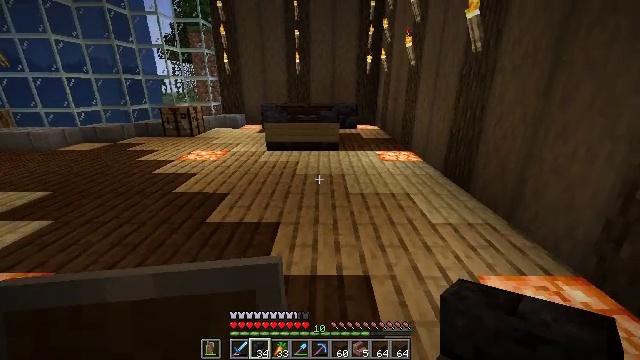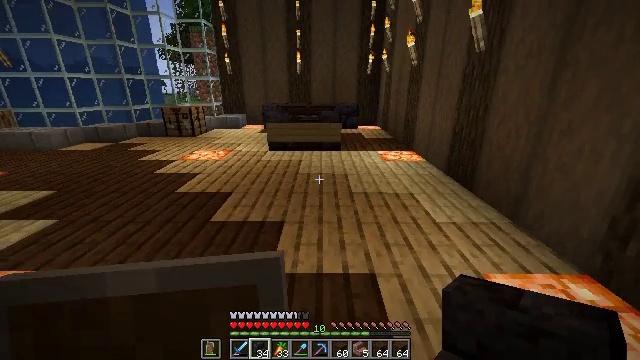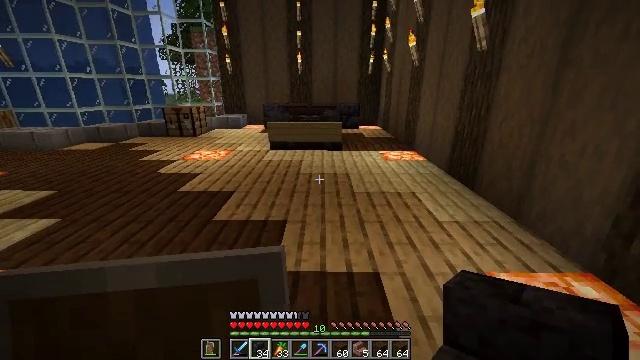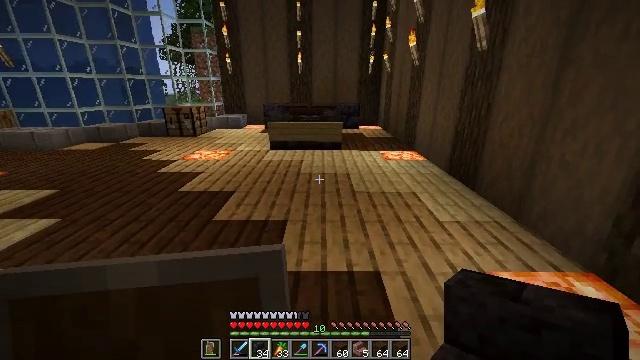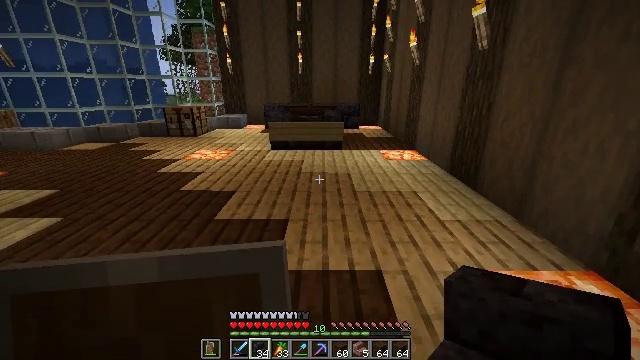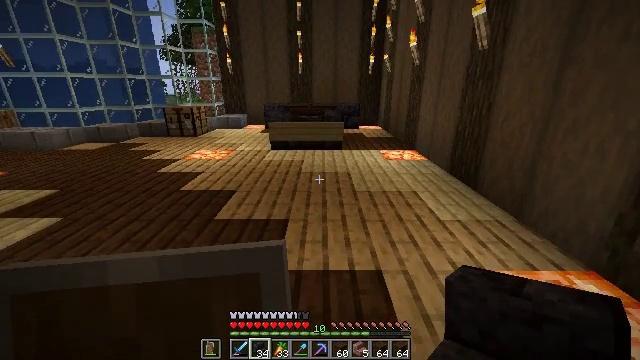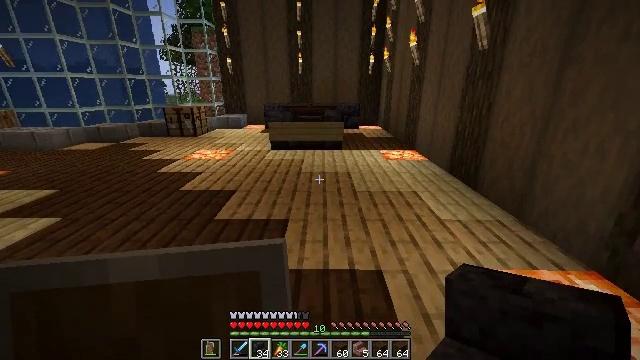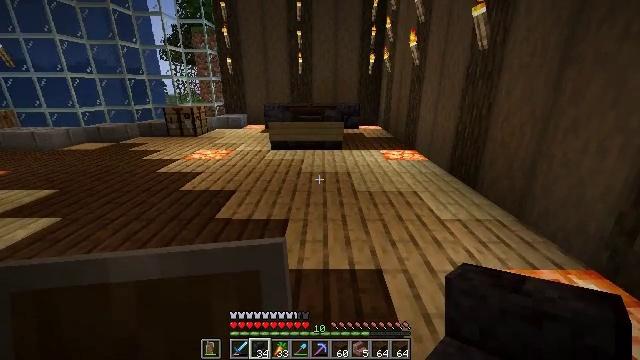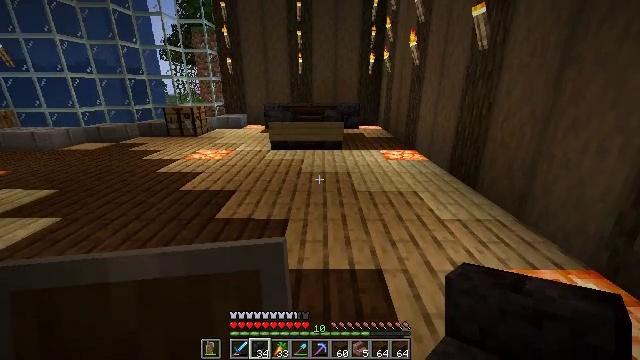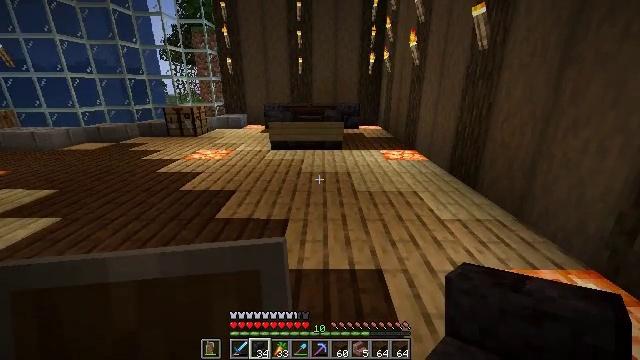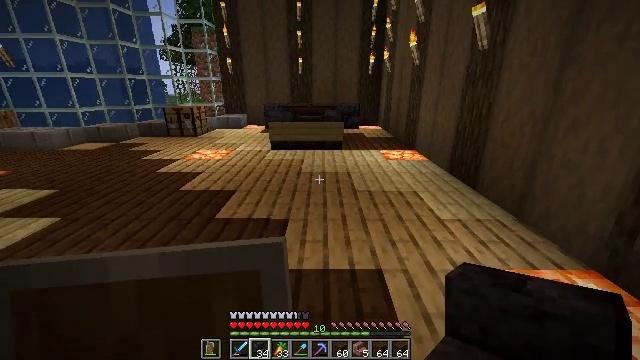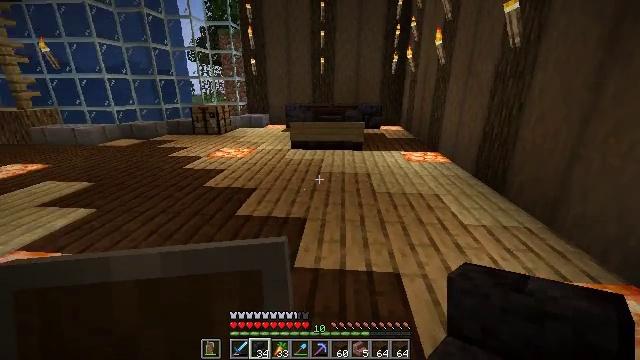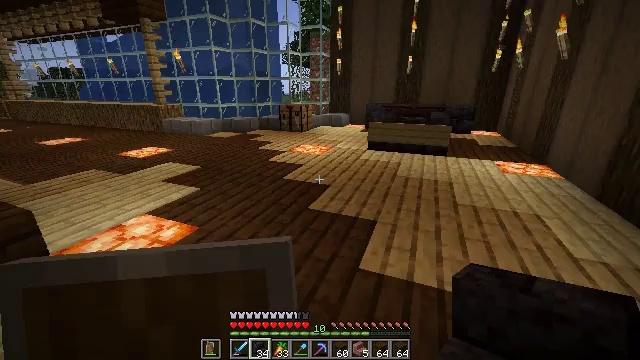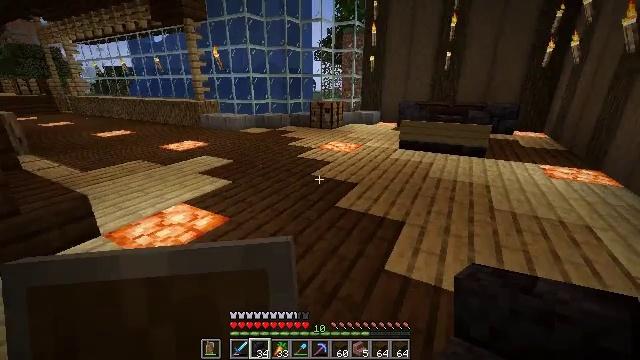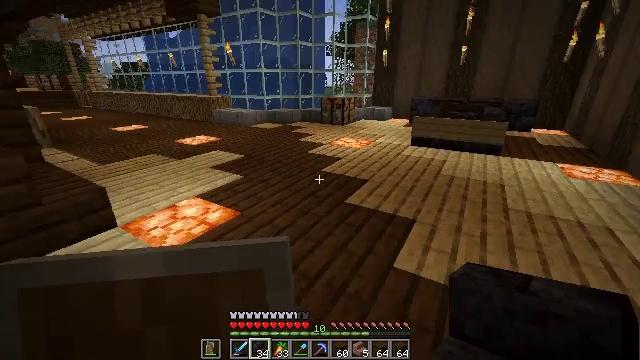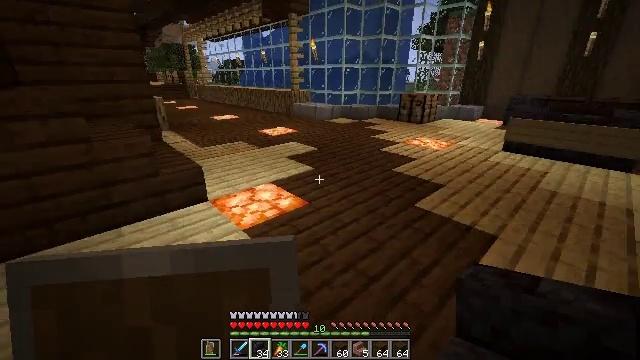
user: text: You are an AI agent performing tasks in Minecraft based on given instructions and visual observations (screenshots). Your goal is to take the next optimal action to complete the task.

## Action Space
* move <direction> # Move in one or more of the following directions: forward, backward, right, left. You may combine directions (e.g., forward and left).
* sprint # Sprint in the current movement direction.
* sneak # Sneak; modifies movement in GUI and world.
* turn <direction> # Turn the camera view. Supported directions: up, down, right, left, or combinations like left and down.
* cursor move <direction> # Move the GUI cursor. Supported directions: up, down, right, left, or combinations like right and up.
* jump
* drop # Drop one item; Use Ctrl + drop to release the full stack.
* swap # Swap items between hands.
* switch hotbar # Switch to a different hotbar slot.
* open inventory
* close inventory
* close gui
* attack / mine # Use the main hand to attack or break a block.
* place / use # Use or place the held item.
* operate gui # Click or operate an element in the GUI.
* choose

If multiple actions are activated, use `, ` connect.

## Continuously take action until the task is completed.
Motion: motion action
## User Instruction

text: Recycle the polished blackstone brick stairs from the build.
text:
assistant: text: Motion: no_op
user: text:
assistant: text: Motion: no_op
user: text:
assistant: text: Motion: no_op
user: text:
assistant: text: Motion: no_op
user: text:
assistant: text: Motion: no_op
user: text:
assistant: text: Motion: no_op
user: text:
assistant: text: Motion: no_op
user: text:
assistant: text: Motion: no_op
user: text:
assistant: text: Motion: no_op
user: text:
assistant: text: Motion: no_op
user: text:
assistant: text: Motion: turn left
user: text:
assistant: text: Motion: turn left
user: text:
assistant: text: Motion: turn left
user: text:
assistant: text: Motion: turn left
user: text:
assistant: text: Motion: turn left
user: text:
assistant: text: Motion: turn left
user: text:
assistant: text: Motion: turn left
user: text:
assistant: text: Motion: no_op
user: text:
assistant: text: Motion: no_op
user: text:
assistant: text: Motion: no_op
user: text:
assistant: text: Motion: move left
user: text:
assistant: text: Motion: move forward and move left, turn right
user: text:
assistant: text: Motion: move forward and move left, turn right
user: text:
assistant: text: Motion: move forward and move left, turn right and down
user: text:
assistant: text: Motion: move forward and move left, turn right
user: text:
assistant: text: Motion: move left
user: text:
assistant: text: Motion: move left
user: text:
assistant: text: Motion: no_op
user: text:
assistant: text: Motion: no_op
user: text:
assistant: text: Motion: no_op